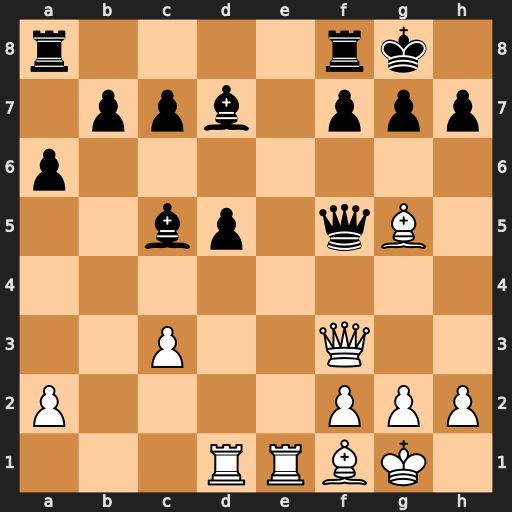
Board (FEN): r4rk1/1ppb1ppp/p7/2bp1qB1/8/2P2Q2/P4PPP/3RRBK1
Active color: w
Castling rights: -
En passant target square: -
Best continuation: Qxf5 Bxf5 Rxd5 Bxf2+ Kxf2